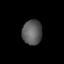
Tissue: prostate
Cell type: Epithelial cells
Senescence score: 0.3492
Nuclear area (px): 481
Mean DAPI intensity: 91.827